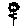
Label: flower